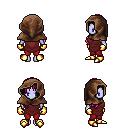
a pixel art fantasy rpg character, female body template, dark elf, purple skin, maroon tunic, red pants, pink right-swept hairstyle, cloth hood, gold gloves, gold boots, four views (front, back, left, right), 2x2 character sprite sheet, small pixel art, hard edges, no anti-aliasing